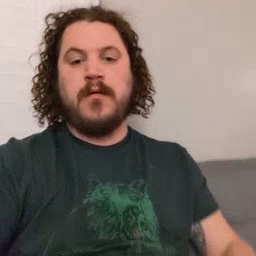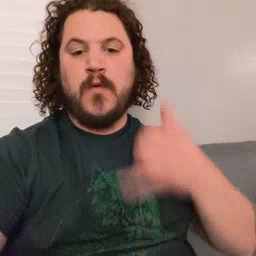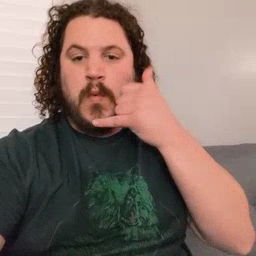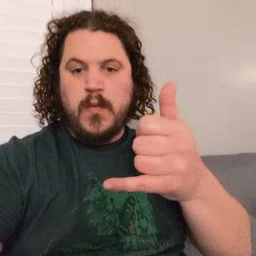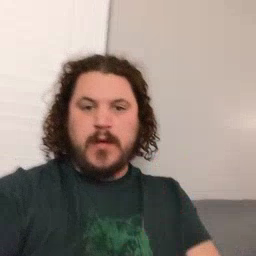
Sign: callonphone